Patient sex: M
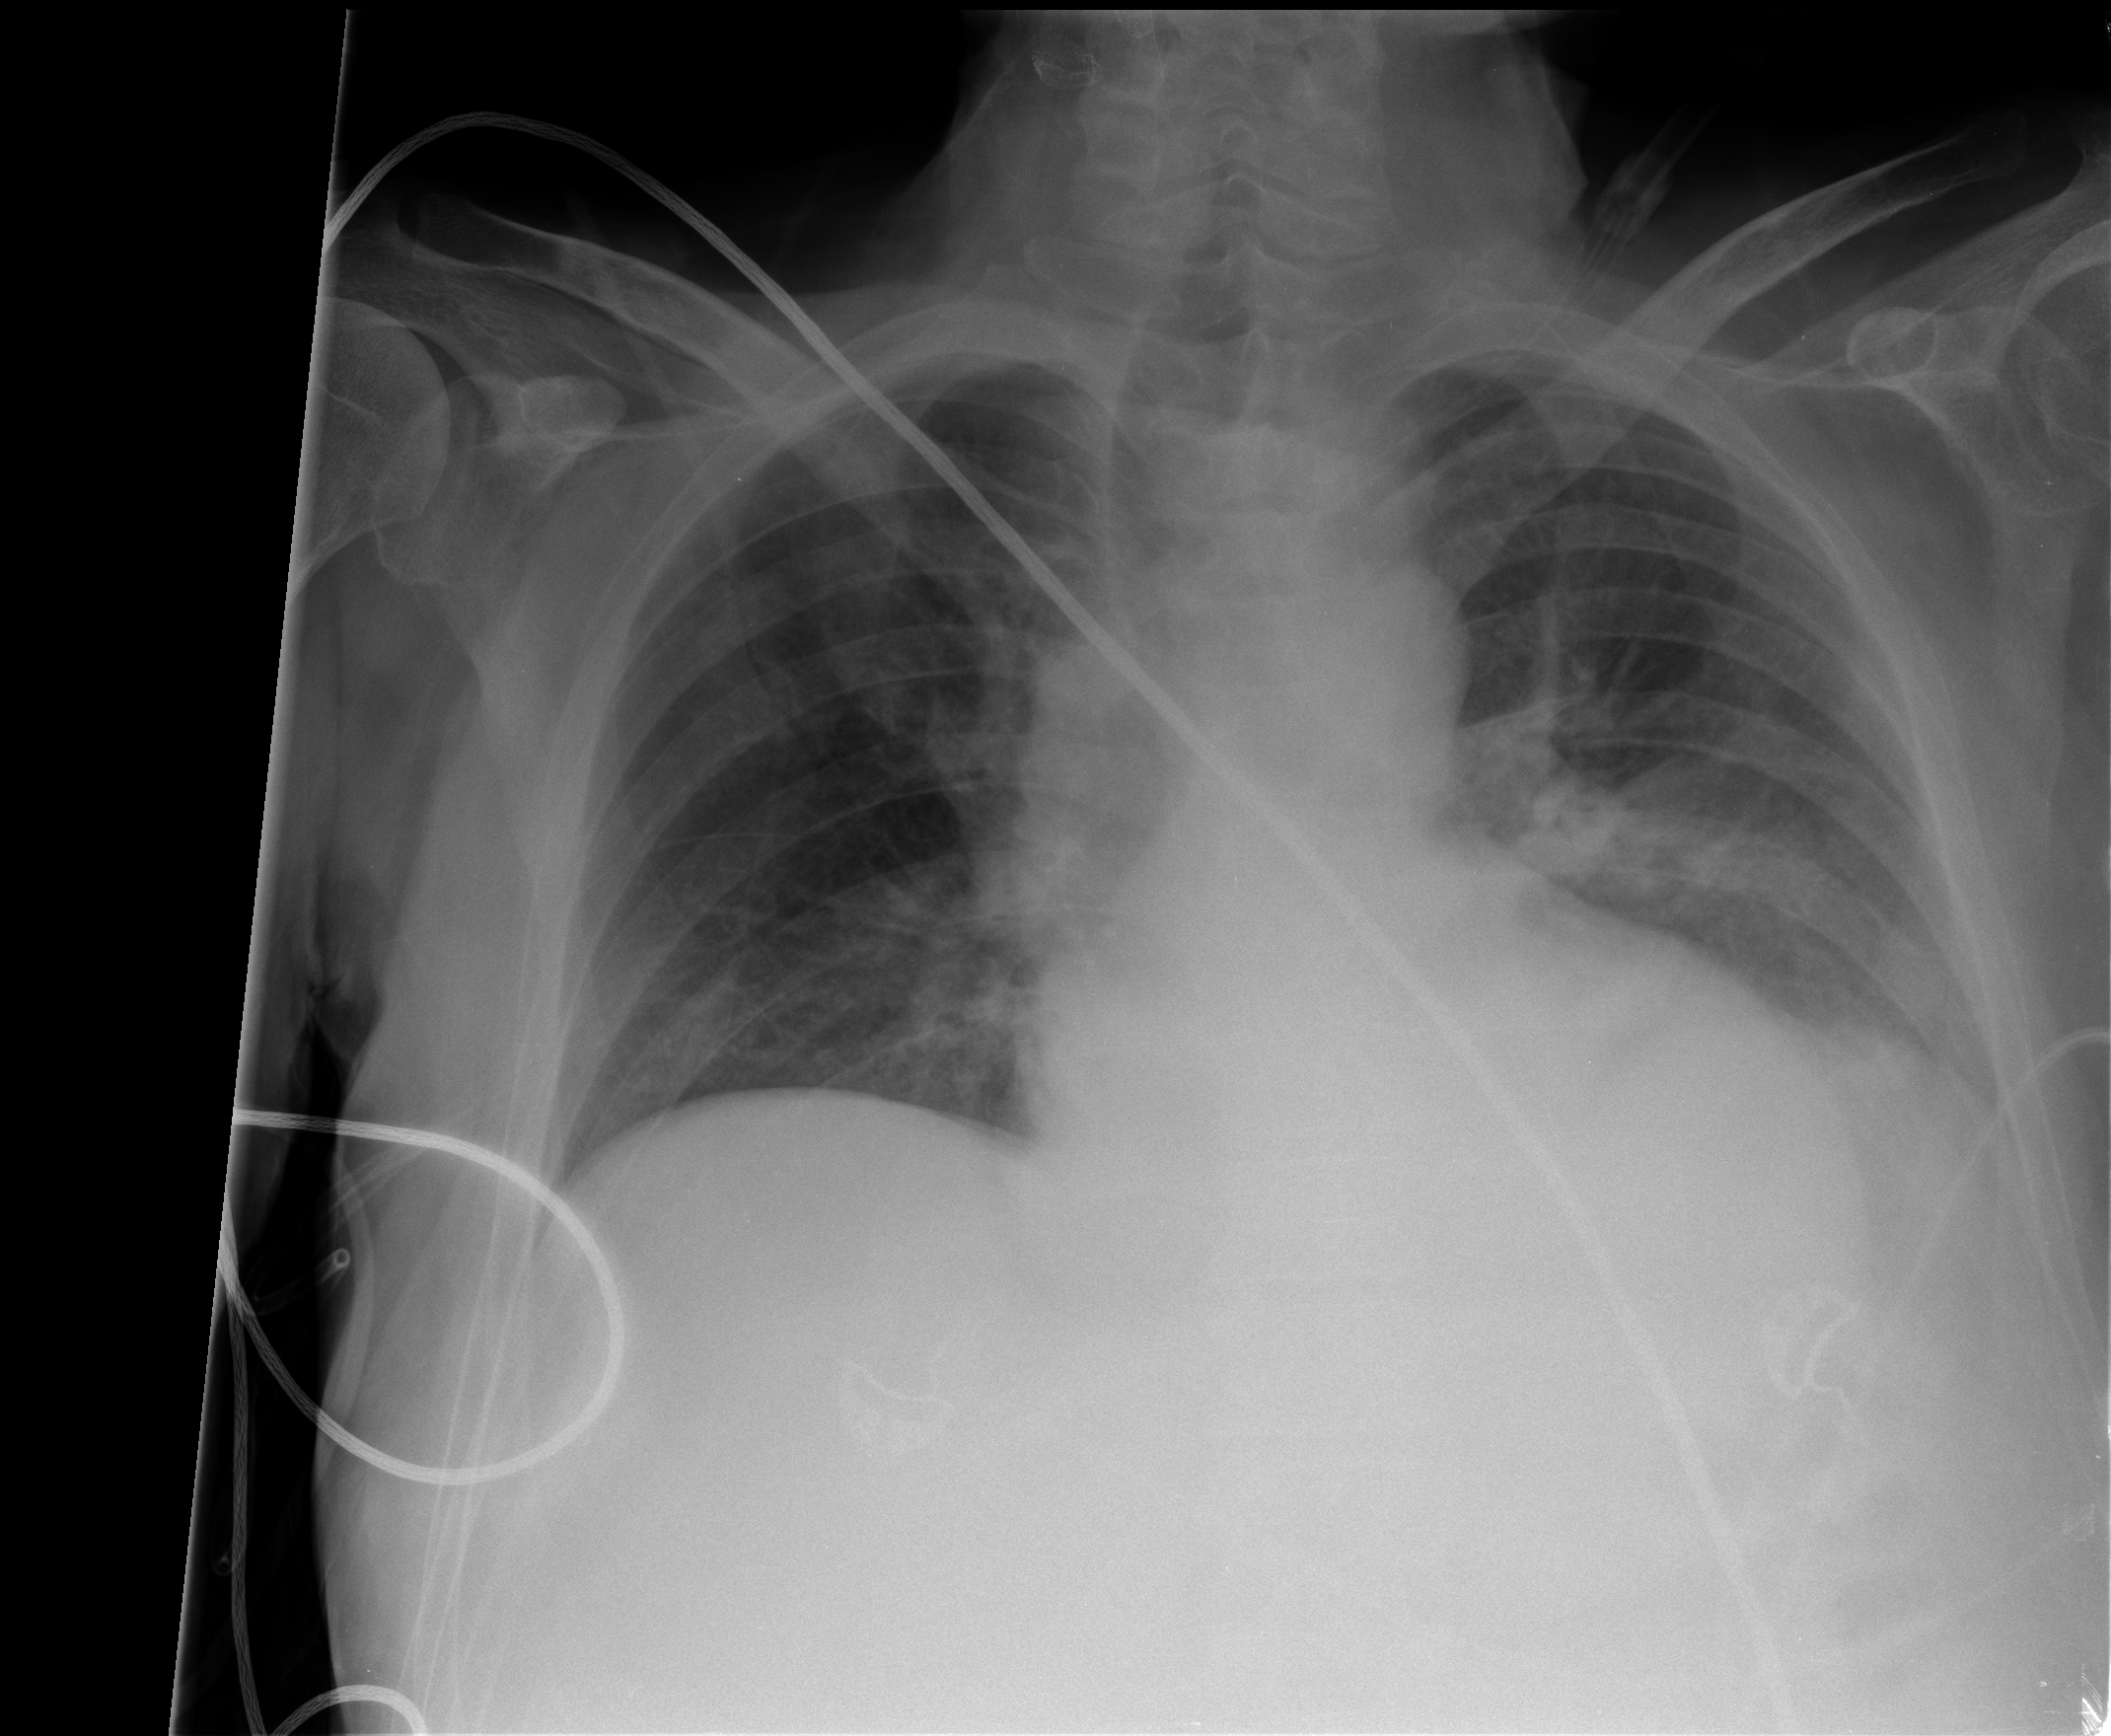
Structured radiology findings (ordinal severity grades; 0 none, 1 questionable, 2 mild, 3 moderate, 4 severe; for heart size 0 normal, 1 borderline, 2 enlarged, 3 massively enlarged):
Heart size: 0
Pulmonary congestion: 0
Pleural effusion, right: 0
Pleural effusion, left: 2
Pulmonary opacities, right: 1
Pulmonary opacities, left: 1
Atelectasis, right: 0
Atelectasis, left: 2